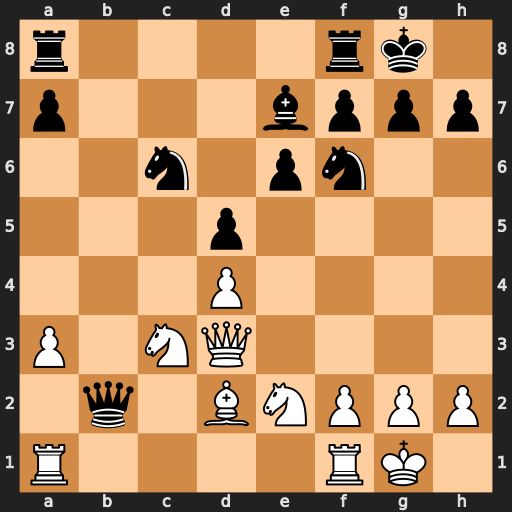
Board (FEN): r4rk1/p3bppp/2n1pn2/3p4/3P4/P1NQ4/1q1BNPPP/R4RK1
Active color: w
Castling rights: -
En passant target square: -
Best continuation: Rfb1 Qb6 Rxb6